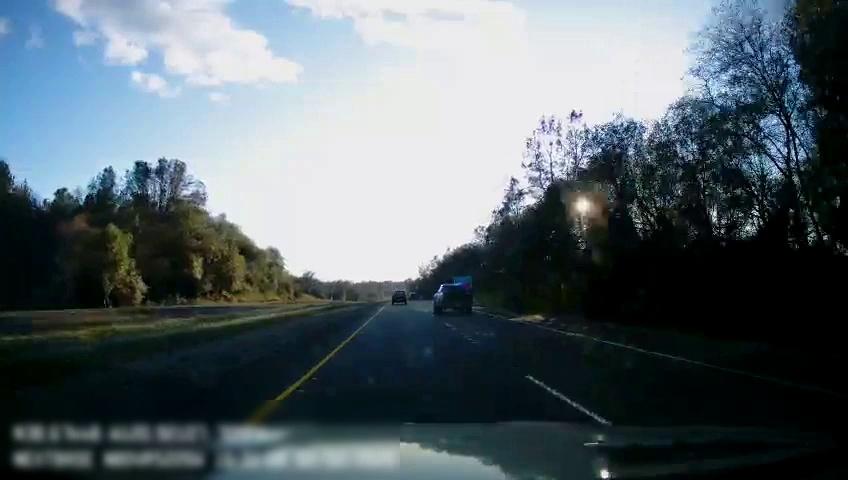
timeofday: Day
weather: Sunny
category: Drivable Space
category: Drivable Space
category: Vehicles | Truck
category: Vehicles | SUV
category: Lanes | Current Lane
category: Lanes | Current Lane
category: Lanes | Alternate Lane
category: Traffic | Signs